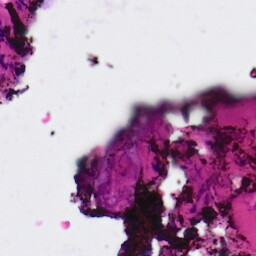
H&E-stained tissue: Ovarian